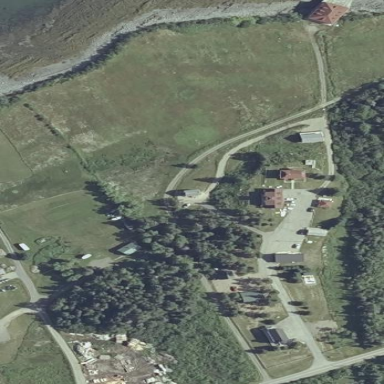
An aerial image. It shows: Hotel.